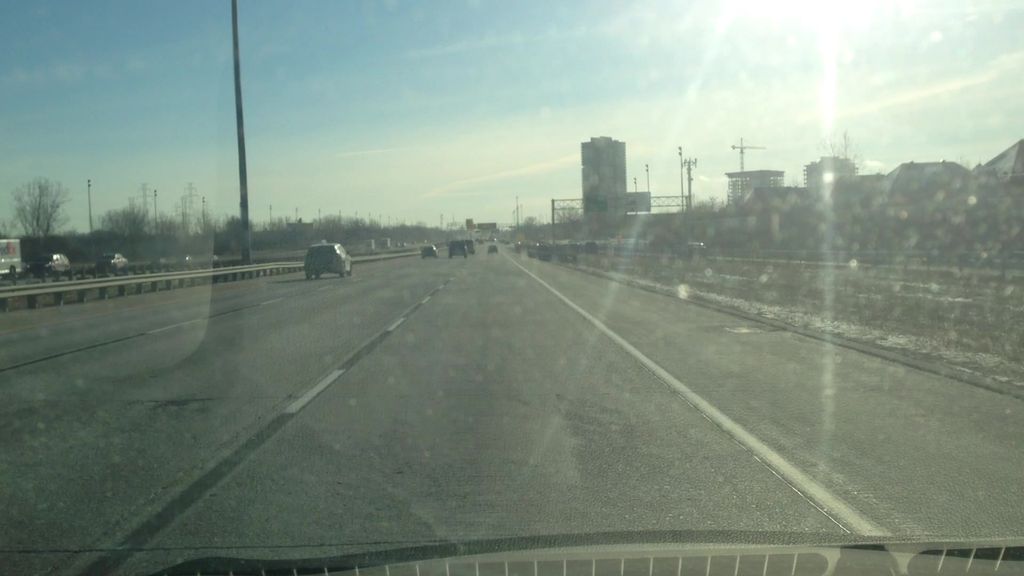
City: montreal